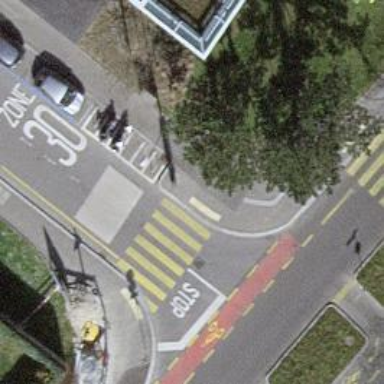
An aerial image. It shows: Uncontrolled zebra crossing on the road.